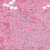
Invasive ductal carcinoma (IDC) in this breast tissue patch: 0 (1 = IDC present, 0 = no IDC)